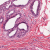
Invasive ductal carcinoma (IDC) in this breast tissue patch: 0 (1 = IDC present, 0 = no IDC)